The plot is a Hilbert-envelope spectrum of a rotating bearing's acceleration signal, annotated with the bearing's characteristic defect frequencies. Determine the bearing's health state. Answer with exactly one of: normal, inner_race, outer_race, ball.
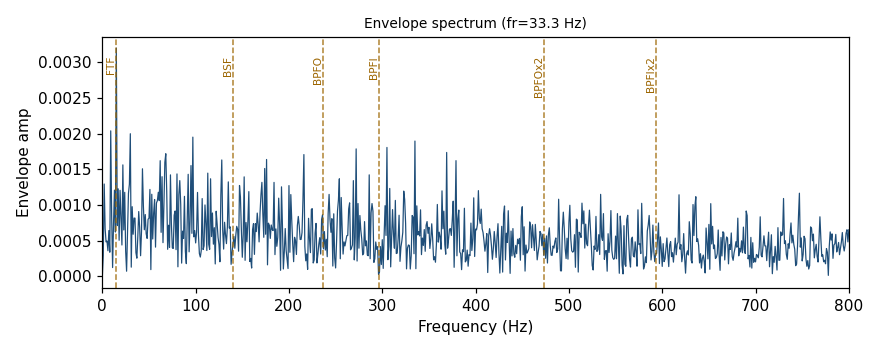
Answer: normal